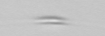
Label: Cylindrotheca_morphotype1